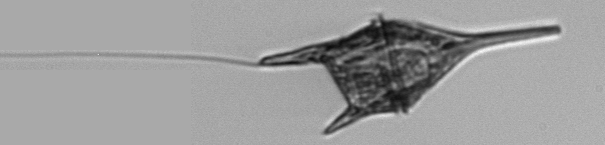
Label: Tripos_lineatus